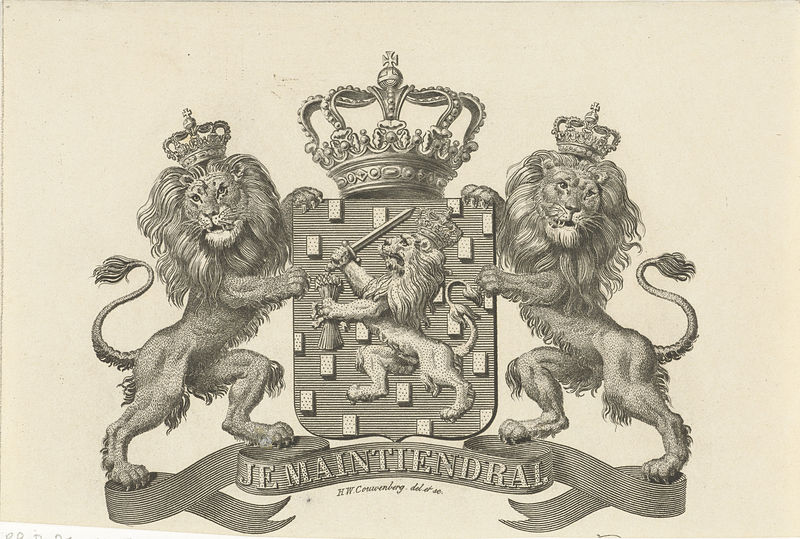
Titel: Wapen van Nederland met motto: Je Maintiendrai
Künstler: Henricus Wilhelmus Couwenberg
Standort: Amsterdam
Institution: Rijksmuseum
Schlagwörter: weiß, frankreich, schwarz, ornament, schleife, alt, band, halten, krone, beine, mähne, schwanz, schrift, ähre, sepia, französisch, kreuz, schwert, wappen, zähne, löwen, löwe, banderole, kronen, pranken, schwrt, löew, jemaintiendral, 3 kronen, 4 kronen, je, franzäsissch